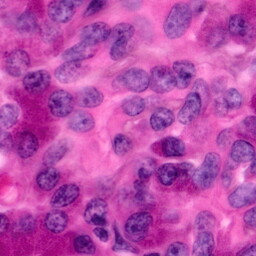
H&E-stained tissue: Pancreatic